Question: I am using the cycle2 jQuery plugin in my website, it all works but I want to place the prev and next buttons alongside my thumbnails. I didn't want to do absolute positioning as I wanted it to be responsive. Is there a way of constantly aligning the next and prev to the first and last thumbnail?
Here is my code.
Thanks!
'''
<div id="main">
<script src="http://malsup.github.io/jquery.cycle2.carousel.js"></script>
<script src="http://malsup.github.io/jquery.cycle2.tile.js"></script>
<div class="row">
<div class="container">
<div class="col-md-12">
<div id="slideshow-1">
<div id="cycle-1" class="cycle-slideshow" data-cycle-slides="> div" data-cycle-timeout="0" data-cycle-prev="#slideshow-1 .cycle-prev" data-cycle-next="#slideshow-1 .cycle-next" data-cycle-caption="#slideshow-1 .custom-caption" data-cycle-caption-template="Slide {{slideNum}} of {{slideCount}}" data-cycle-fx="tileBlind">
<div>
<img src="images/slider.jpg" class="img-responsive slideshow-img">
</div>
<div>
<img src="images/slider.jpg" class="img-responsive slideshow-img">
</div>
<div>
<img src="images/slider.jpg" class="img-responsive slideshow-img">
</div>
<div>
<img src="images/slider.jpg" class="img-responsive slideshow-img">
</div>
<div>
<img src="images/slider.jpg" class="img-responsive slideshow-img">
</div>
<div>
<img src="images/slider.jpg" class="img-responsive slideshow-img">
</div>
</div>
</div>
<div id="slideshow-2">
<div id="cycle-2" class="cycle-slideshow" data-cycle-slides="> div" data-cycle-timeout="0" data-cycle-prev="#slideshow-2 .cycle-prev" data-cycle-next="#slideshow-2 .cycle-next" data-cycle-caption="#slideshow-2 .custom-caption" data-cycle-caption-template="Slide {{slideNum}} of {{slideCount}}" data-cycle-fx="carousel" data-cycle-carousel-visible="5" data-cycle-carousel-fluid=true data-allow-wrap="true">
<a href="#" class="cycle-prev">&laquo; prev</a>
<div>
<img src="images/robin-thumb.jpg" width=100 height=100>
</div>
<div>
<img src="images/robin-thumb.jpg" width=100 height=100>
</div>
<div>
<img src="images/robin-thumb.jpg" width=100 height=100>
</div>
<div>
<img src="images/robin-thumb.jpg" width=100 height=100>
</div>
<div>
<img src="images/robin-thumb.jpg" width=100 height=100>
</div>
<div>
<img src="images/robin-thumb.jpg" width=100 height=100>
</div>
<a href="#" class="cycle-next">next &raquo;</a>
</div> <!-- end of cycle 2 -->
</div> <!-- end of slideshow 2 -->
</div> <!-- end of col md 12 -->
</div> <!-- end of container -->
</div> <!-- end of row -->
'''
Here is how it looks at the moment

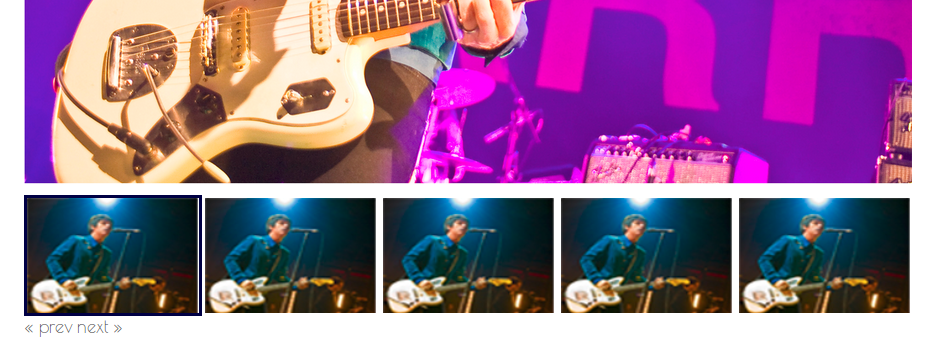
Answer: you need to add float:left and float:right to next and prev:
'''
<a href="#" class="cycle-prev" style="float: left;">&laquo; prev</a>
<a href="#" class="cycle-next" style="float: right;">next &raquo;</a>
'''
working code here : <URL>
updated code for improved UI